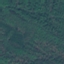
Land use / land cover: Forest